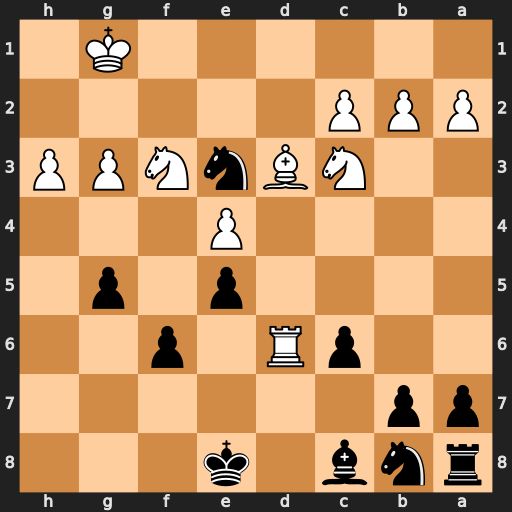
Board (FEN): rnb1k3/pp6/2pR1p2/4p1p1/4P3/2NBnNPP/PPP5/6K1
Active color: b
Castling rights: q
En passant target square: -
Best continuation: Ke7 Rxf6 Kxf6